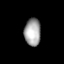
Tissue: lung
Cell type: Others
Senescence score: 0.6262
Nuclear area (px): 442
Mean DAPI intensity: 162.285